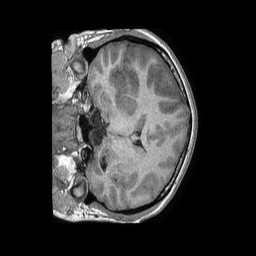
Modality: T1w
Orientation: coronal
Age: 26
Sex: female
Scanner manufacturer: philips
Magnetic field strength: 1.5 T
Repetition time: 0.008056 s
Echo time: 0.003721 s